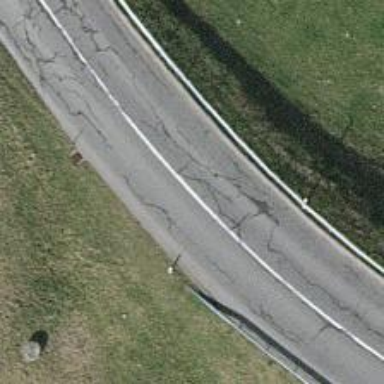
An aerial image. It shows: Tertiary road.